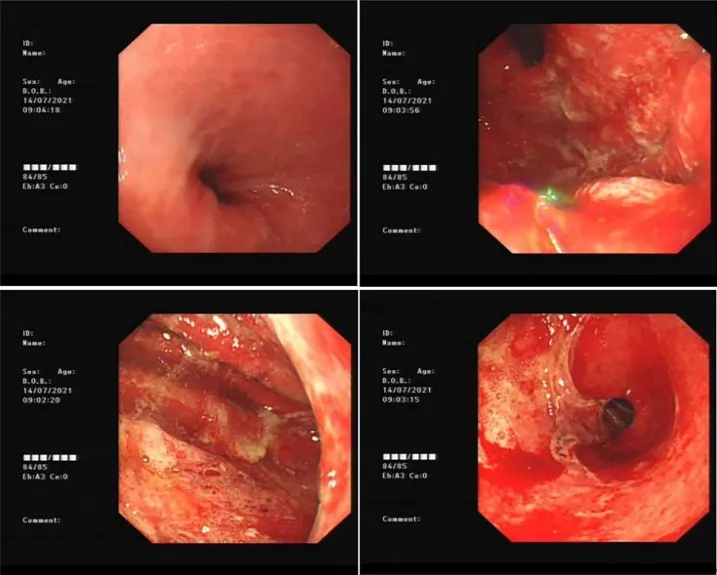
Gastroscopy of acute erosive hemorrhagic gastritis for the first time (day 502). The esophageal mucosa was smooth with good contraction; the whole gastric mucosa was evidently edematous and hyperemic with opaque mucous adhesions on the surface. Diffuse erosion of white moss was seen, and active oozing of blood was extensively observed. The gastric antrum was found to have a necrotic mucosa with exfoliation of large flakes.
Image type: endoscopy (airway_endoscopy)